Question: I have an app deployed to Azure and it uses ADFS (Active Directory Federated Services) for authentication.
When the user tries to navigate to the app on Azure, it redirects the user to the ADFS authentication page. User enters their credentials and clicks OK, and ADFS redirects the user to the landing page of my app.
Everything is working fine up to this point. I'm getting a generic server error on the app once the user hits the landing page. I try setting '<customErrors="off" />', repackage my app and redeploy, but that doesn't give me detailed errors:

Here's what I've tried: I've tried packaging my app in Debug mode (after Release mode didn't work), I've edited both web.config's (in the root of the solution, as well as in the Views folder, just to cover all bases). Nothing worked.
What am I doing wrong?
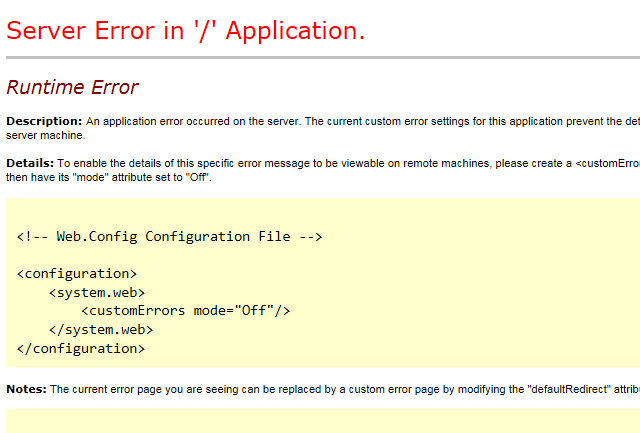
Answer: A couple of things to try:
1. Are you SURE the customerErrors attribute is set correctly? The Identity and Access tooling in Visual Studio seems to like to reset that back to "Off" (every time you update via the tool).
2. Are you able to connect to the role instance via Remote Desktop? If so, you could inspect the web.config settings for the site? Browsing to the site from the server might also provide a more friendly error message.
3. When you RDP into the cloud service, you can look at the Event Viewer to see the detailed error messages.